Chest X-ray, PA view. Patient: 57 years old, sex M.
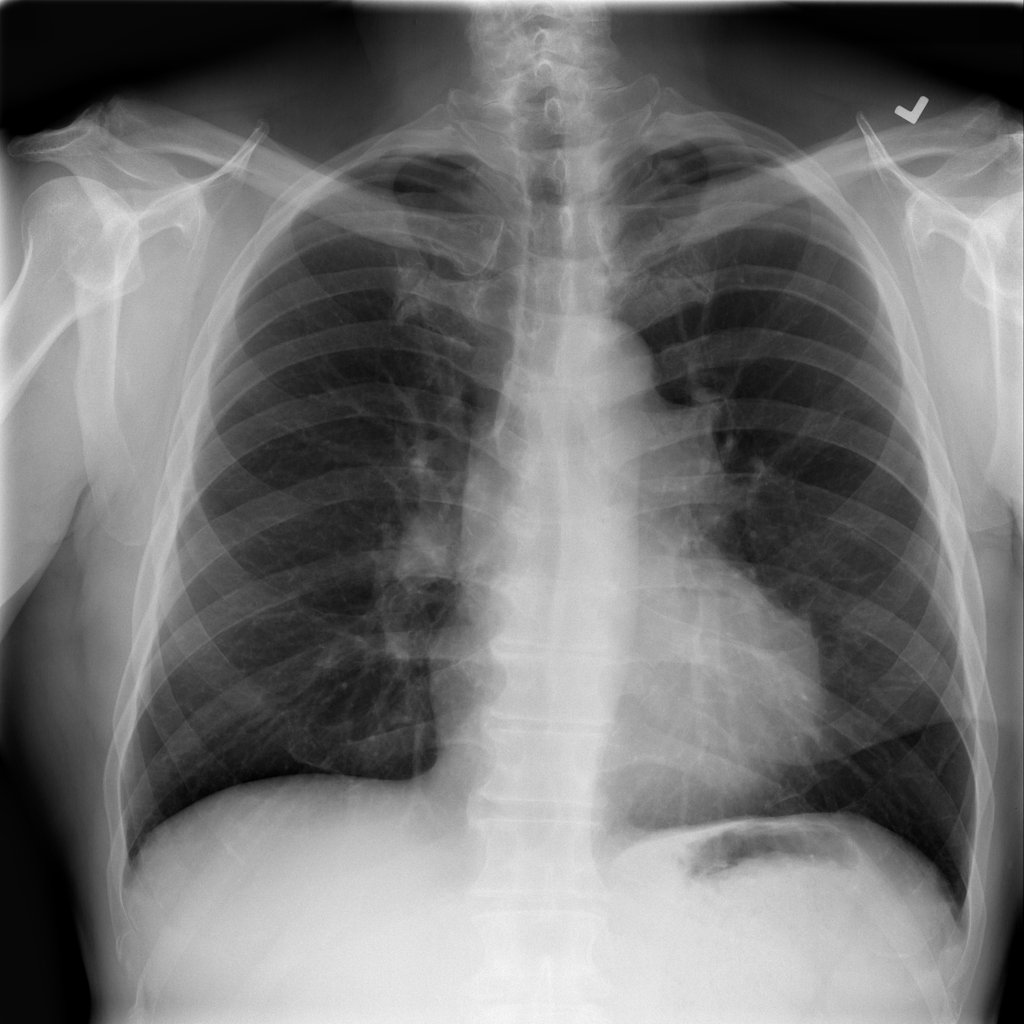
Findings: No Finding